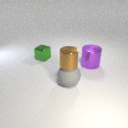
large gray rubber sphere in front of small green metal cube